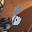
Label: 6